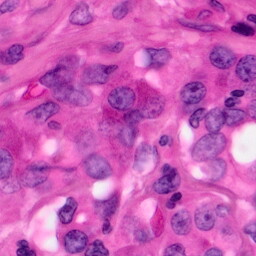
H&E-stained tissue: Pancreatic